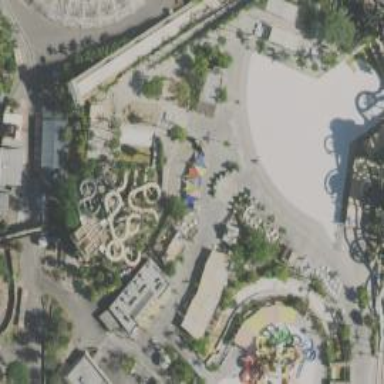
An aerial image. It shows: Water slide attraction.